Aerial crown-view tile of a tropical tree (Barro Colorado Island, Panama), acquired 20250616:
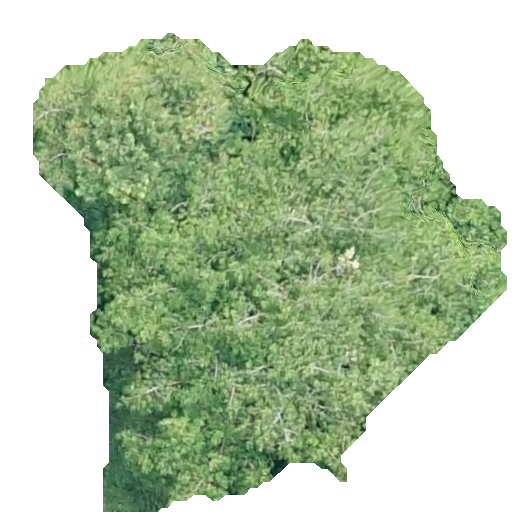
Species: Virola surinamensis
GBIF accepted scientific name: Virola surinamensis
Crown area: 223.791 m²